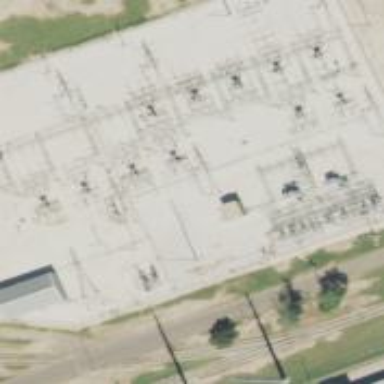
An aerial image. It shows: Switch used for power control.